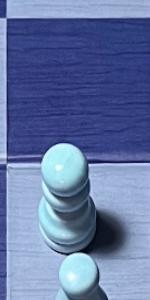
Label: Pawn_White